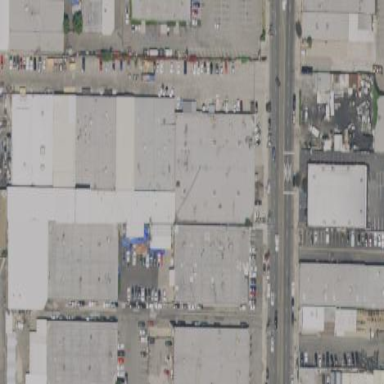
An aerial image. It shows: Industrial building.